Question:
I am not able to make datepicker in pyqt5. I am using calendarWidget and it working fine now. But i want dropdown datepicker in my menu bar and want to show selected date in lineEdit.
I have created a layout in QDesigner and adding 'DateEdit" widget. But i want same exactly as image shown.
I searched for datepicker and getting this link :<URL>
I tried many approaches but it's not working.
Note: when i run my file dateEdit widget always show the Date:[01-01-2000]. it not showing the current date.
'''
from PyQt5 import QtCore, QtGui, QtWidgets
class Ui_MainWindow(object):
def setupUi(self, MainWindow):
MainWindow.setObjectName("MainWindow")
MainWindow.resize(800, 600)
self.centralwidget = QtWidgets.QWidget(MainWindow)
self.centralwidget.setObjectName("centralwidget")
self.verticalLayout = QtWidgets.QVBoxLayout(self.centralwidget)
self.verticalLayout.setObjectName("verticalLayout")
self.frame_2 = QtWidgets.QFrame(self.centralwidget)
self.frame_2.setFrameShape(QtWidgets.QFrame.StyledPanel)
self.frame_2.setFrameShadow(QtWidgets.QFrame.Raised)
self.frame_2.setObjectName("frame_2")
self.verticalLayout_2 = QtWidgets.QVBoxLayout(self.frame_2)
self.verticalLayout_2.setObjectName("verticalLayout_2")
self.frame = QtWidgets.QFrame(self.frame_2)
self.frame.setStyleSheet("background-color: rgb(56, 122, 179);")
self.frame.setFrameShape(QtWidgets.QFrame.StyledPanel)
self.frame.setFrameShadow(QtWidgets.QFrame.Raised)
self.frame.setObjectName("frame")
self.horizontalLayout = QtWidgets.QHBoxLayout(self.frame)
self.horizontalLayout.setObjectName("horizontalLayout")
self.label = QtWidgets.QLabel(self.frame)
self.label.setStyleSheet("color: rgb(243, 243, 243);")
self.label.setObjectName("label")
self.horizontalLayout.addWidget(self.label)
self.dateEdit = QtWidgets.QDateEdit(self.frame)
self.dateEdit.setObjectName("dateEdit")
self.horizontalLayout.addWidget(self.dateEdit)
spacerItem = QtWidgets.QSpacerItem(40, 20, QtWidgets.QSizePolicy.Expanding, QtWidgets.QSizePolicy.Minimum)
self.horizontalLayout.addItem(spacerItem)
self.verticalLayout_2.addWidget(self.frame)
self.tableWidget = QtWidgets.QTableWidget(self.frame_2)
self.tableWidget.setObjectName("tableWidget")
self.tableWidget.setColumnCount(0)
self.tableWidget.setRowCount(0)
self.verticalLayout_2.addWidget(self.tableWidget)
self.verticalLayout.addWidget(self.frame_2)
MainWindow.setCentralWidget(self.centralwidget)
self.retranslateUi(MainWindow)
QtCore.QMetaObject.connectSlotsByName(MainWindow)
def retranslateUi(self, MainWindow):
_translate = QtCore.QCoreApplication.translate
MainWindow.setWindowTitle(_translate("MainWindow", "MainWindow"))
self.label.setText(_translate("MainWindow", "Selected Date is :________________________"))
if __name__ == "__main__":
import sys
app = QtWidgets.QApplication(sys.argv)
MainWindow = QtWidgets.QMainWindow()
ui = Ui_MainWindow()
ui.setupUi(MainWindow)
MainWindow.show()
sys.exit(app.exec_())
'''
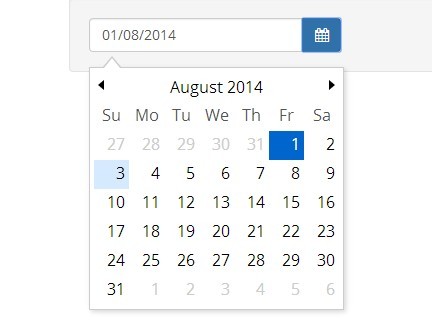
Answer: The 'QDateEdit' already provides a QCalendarWidget so you only need to enable the 'calendarPopup' property:
'''
import sys
from PyQt5 import QtCore, QtWidgets
class MainWindow(QtWidgets.QMainWindow):
def __init__(self, parent=None):
super().__init__(parent)
self.dateedit = QtWidgets.QDateEdit(calendarPopup=True)
self.menuBar().setCornerWidget(self.dateedit, QtCore.Qt.TopLeftCorner)
self.dateedit.setDateTime(QtCore.QDateTime.currentDateTime())
if __name__ == "__main__":
app = QtWidgets.QApplication(sys.argv)
w = MainWindow()
w.show()
sys.exit(app.exec_())
'''